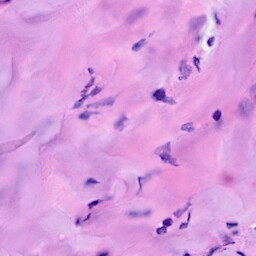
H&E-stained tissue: Breast